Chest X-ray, PA view. Patient: 57 years old, sex M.
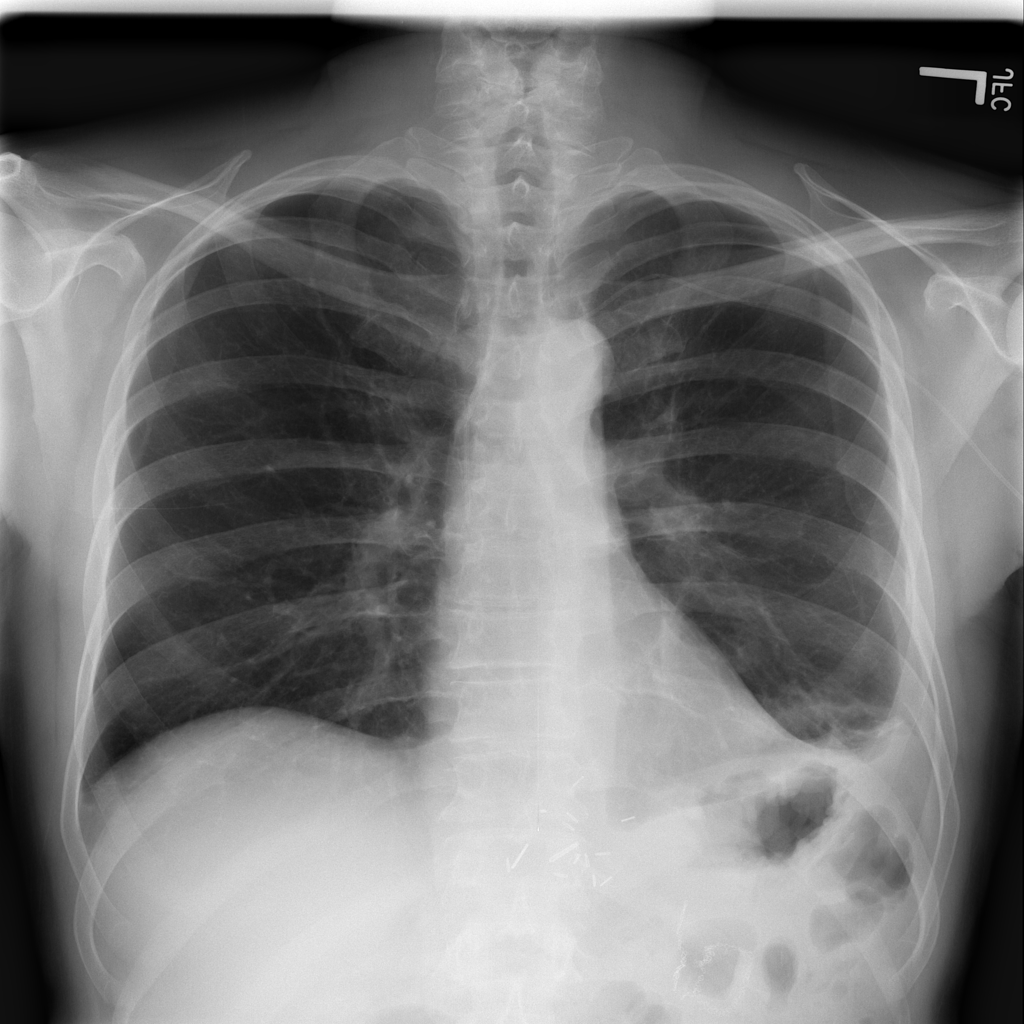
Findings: No Finding